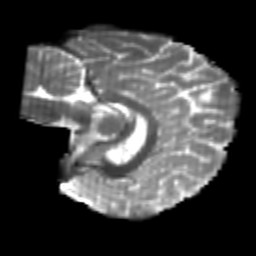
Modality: T2w
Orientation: sagittal
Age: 22
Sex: male
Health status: healthy
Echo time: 0.074 s